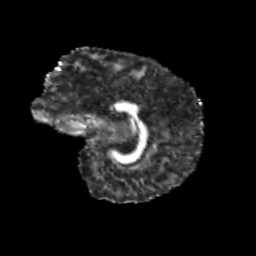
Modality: FA
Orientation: sagittal
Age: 11
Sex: female
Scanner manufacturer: siemens
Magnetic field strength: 3 T
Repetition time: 3.8 s
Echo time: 0.07 s